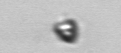
Label: Pyramimonas